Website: home-depot
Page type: newsletter-management
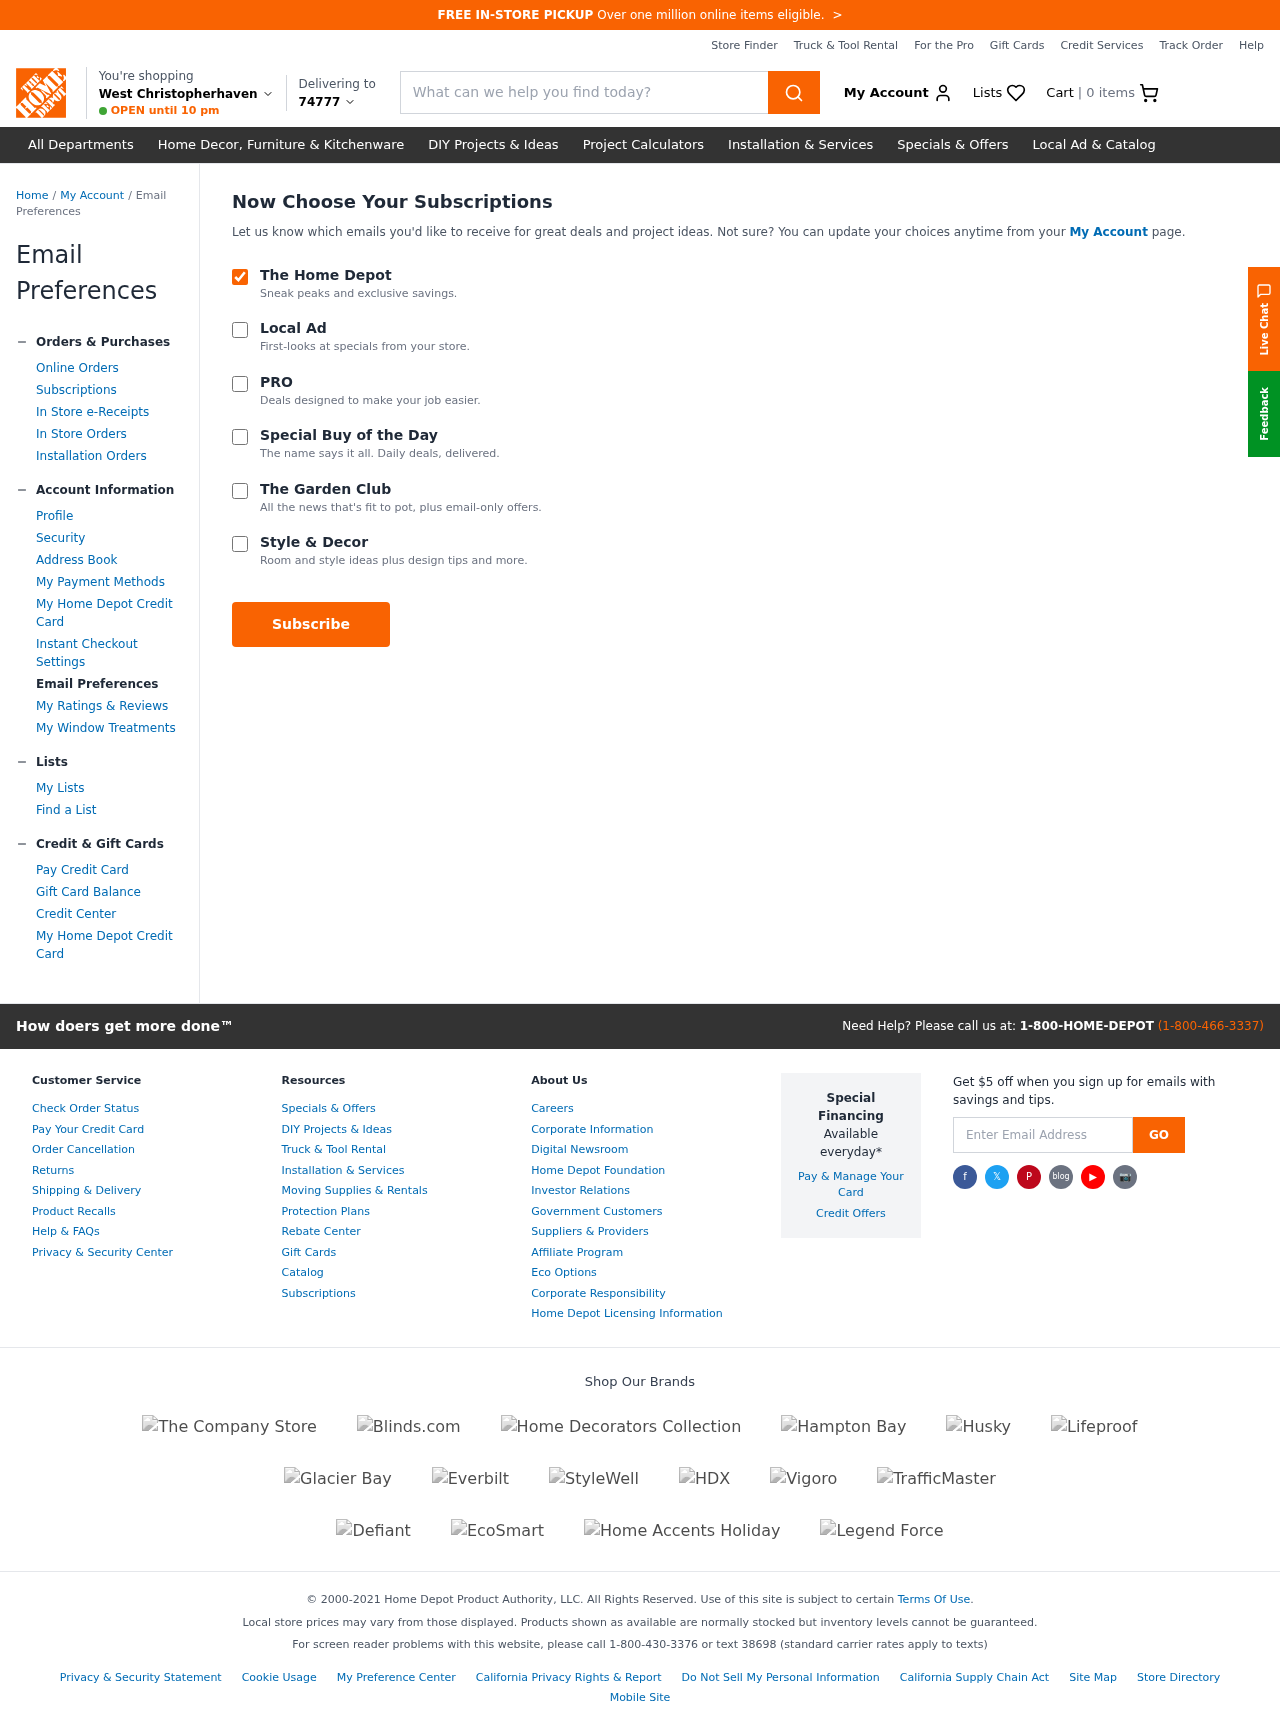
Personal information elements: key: PII_CITY
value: West Christopherhaven
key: PII_POSTCODE
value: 74777
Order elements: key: ORDER_NUM_ITEMS
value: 0
Search elements: key: HEADER_SEARCH
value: What can we help you find today?